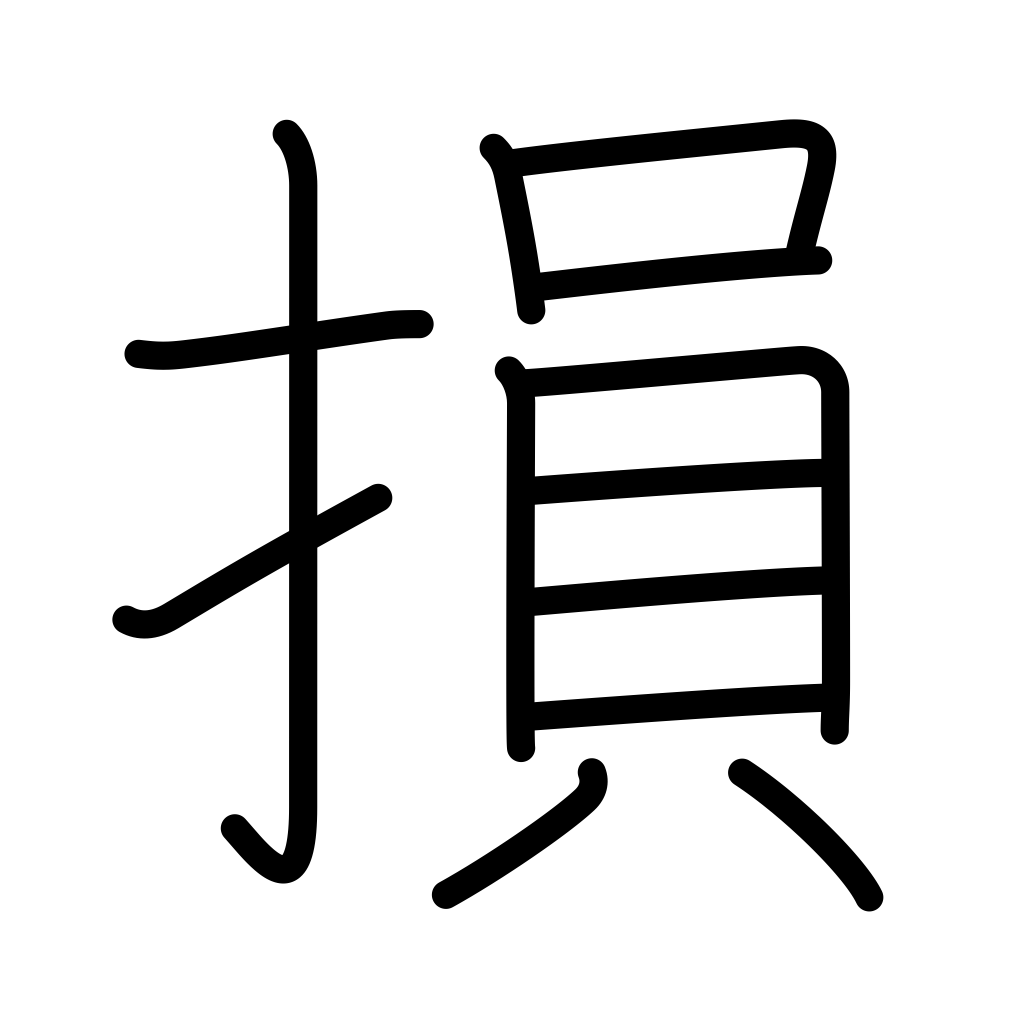
Meaning: damage, loss, disadvantage, hurt, injure